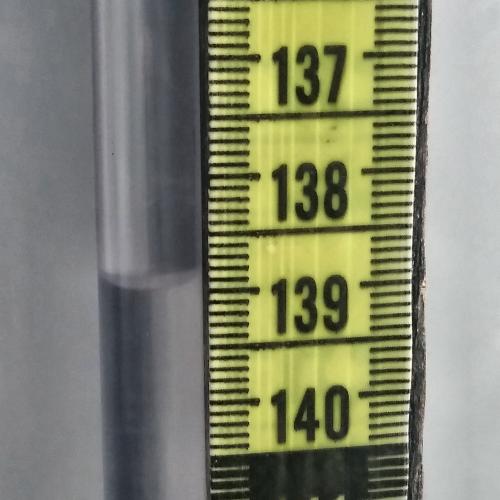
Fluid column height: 138.9 cm